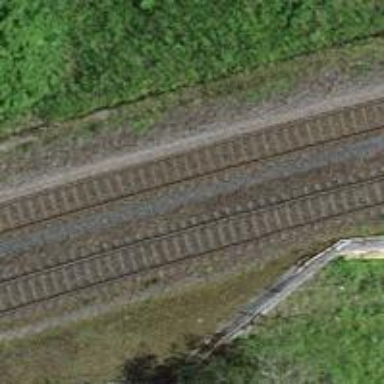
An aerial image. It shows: Railway bridge.